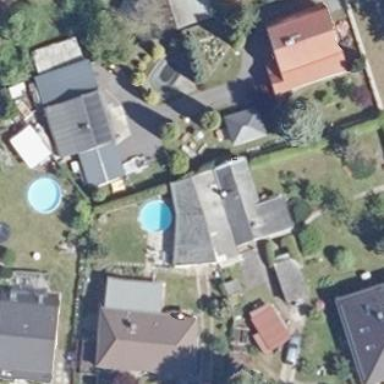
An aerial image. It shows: Detached building with pyramidal roof shape.